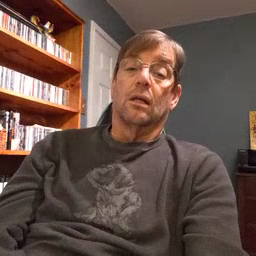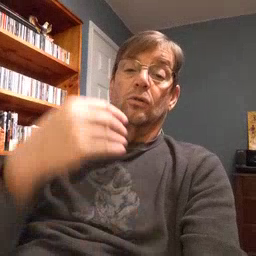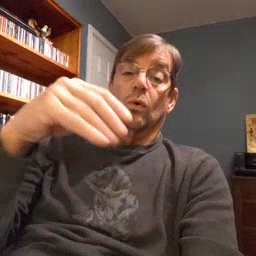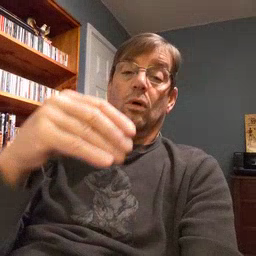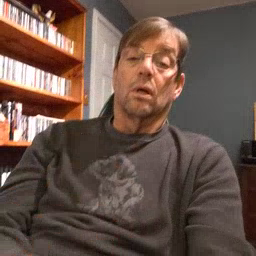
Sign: store